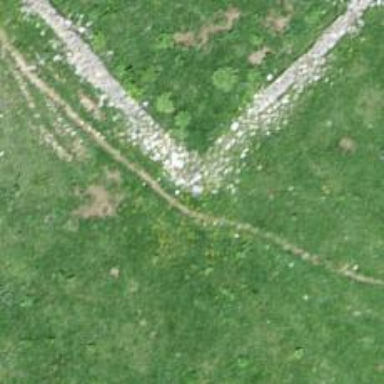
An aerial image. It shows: Wall made of dry stone.